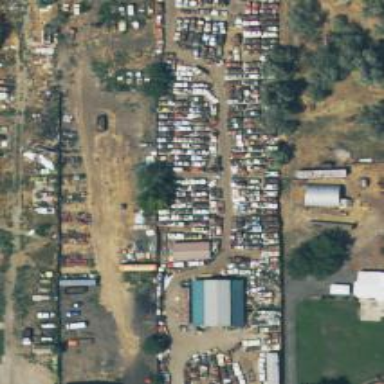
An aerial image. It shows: Industrial area designated as scrap yard.